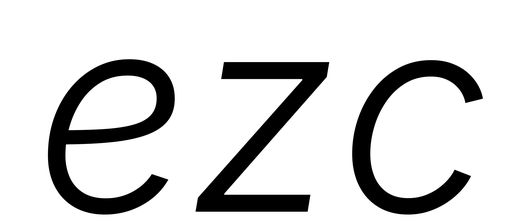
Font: Inter-Italic_Light_Italic